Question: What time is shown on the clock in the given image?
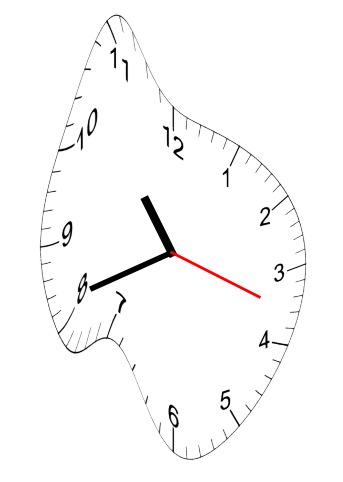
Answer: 10:41:18